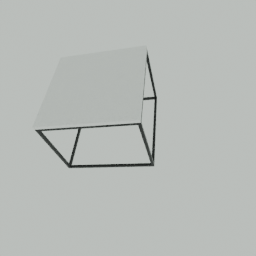
Label: furniture